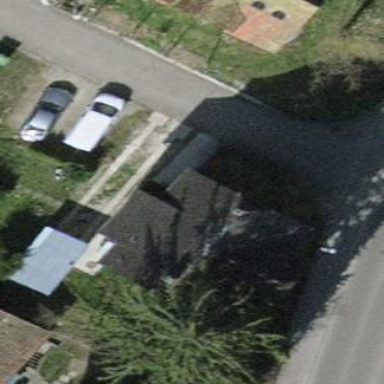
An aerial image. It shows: Detached building.